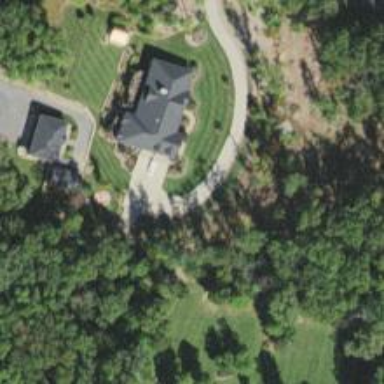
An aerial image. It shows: Driveway leading to service road.